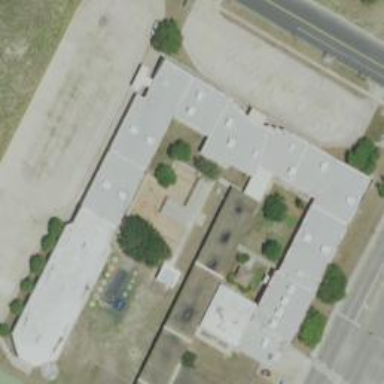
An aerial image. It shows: School.